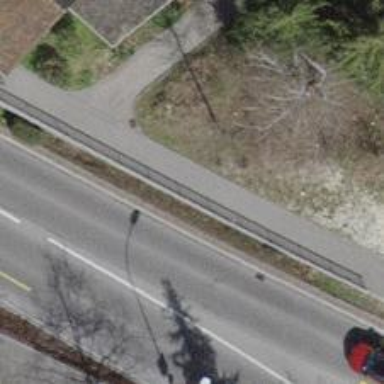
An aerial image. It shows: Asphalt cycleway.